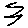
Label: zigzag